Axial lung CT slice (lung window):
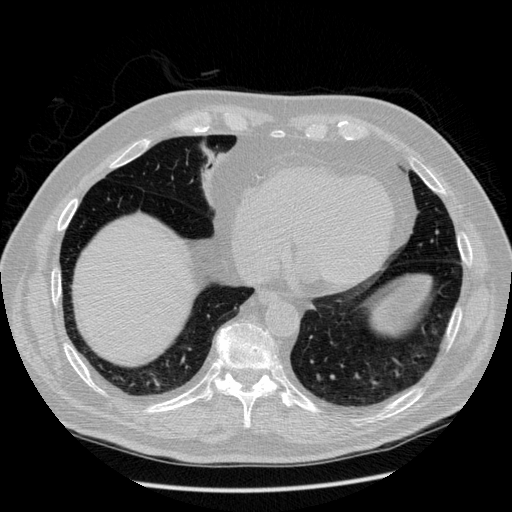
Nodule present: no